Question: In this example <URL> have these parameters:
'''
{
column_number: 0,
filter_type: "multi_select",
select_type: 'select2'
},
'''
With this parameter you can do multiple selection using text input:

I try implement 'select_type: 'select2'' parameter but it doesn't work for my table.
I look , I find 'multi_select_custom_func' but this is not correct parameter to solve problem.
This is my table: <URL>
This is my rilevant javascript code:
'''
var oTable;
$(document).ready(function () {
'use strict';
oTable = $('#example').dataTable({
"bJQueryUI": true,
"bStateSave": true
}).yadcf([{
column_number: 0,
filter_type: "multi_select",
select_type: 'multi_select_custom_func'
}, {
column_number: 4,
filter_type: "range_number_slider",
filter_container_id: "external_filter_container"
}, {
column_number: 3,
text_data_delimiter: /(\s-\s)|,/,
filter_type: "auto_complete"
}, {
column_number: 1,
filter_type: "multi_select"
}, {
column_number: 2,
text_data_delimiter: /(\s-\s)|,/,
filter_type: "auto_complete"
}, {
column_number: 5,
column_data_type: "html",
html_data_type: "text",
filter_default_label: "Select tag",
filter_type: "auto_complete"
}]);
'''
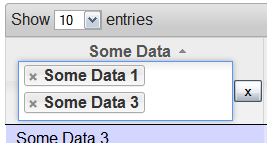
Answer: You using wrong values for the wrong attributes,
Take a look at the docs <URL> only.
Anyway the problem in your case is that you haven't included the select2 js/css and you haven't set the 'select_type: 'select2''
Here's an <URL>